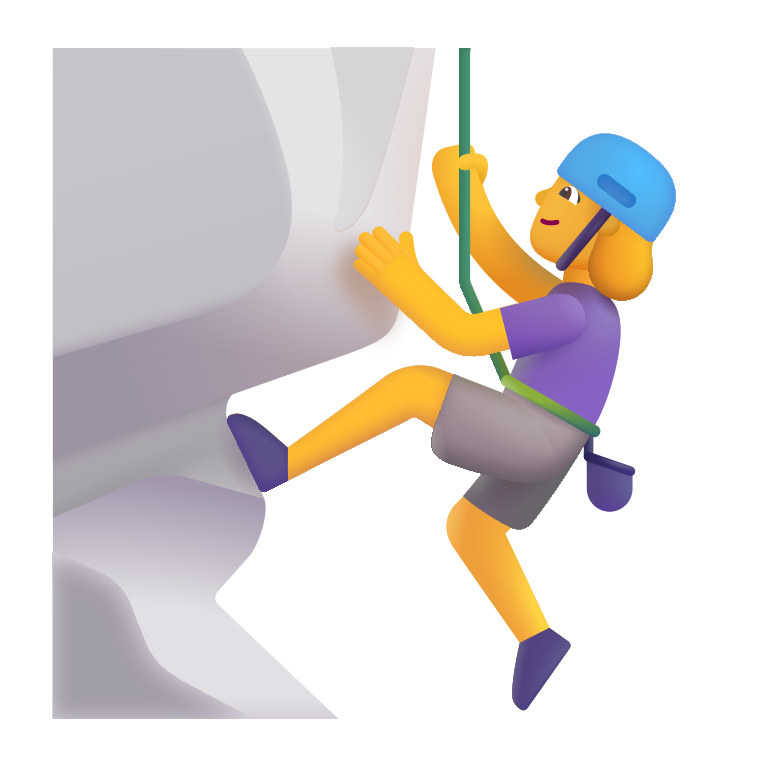
woman climbing color default